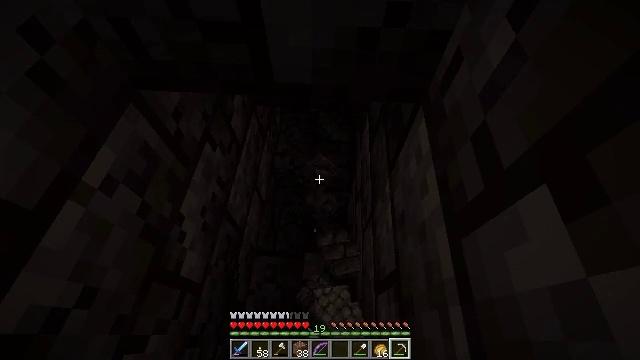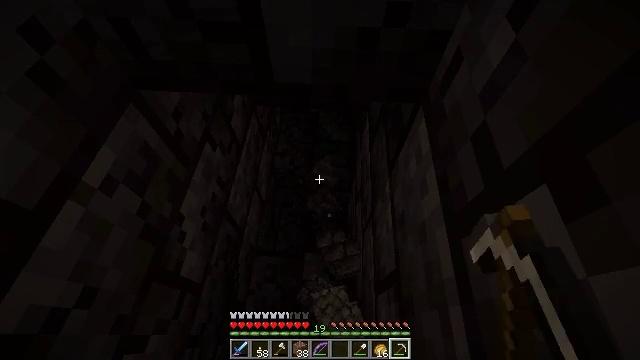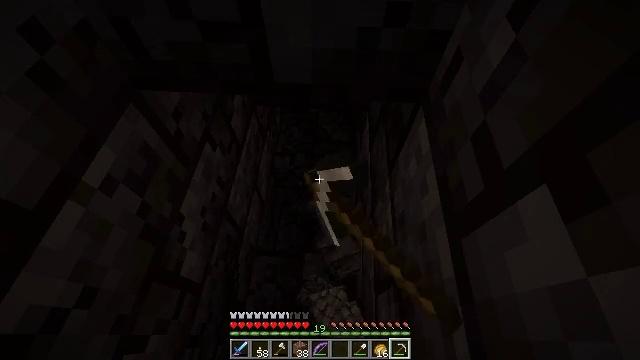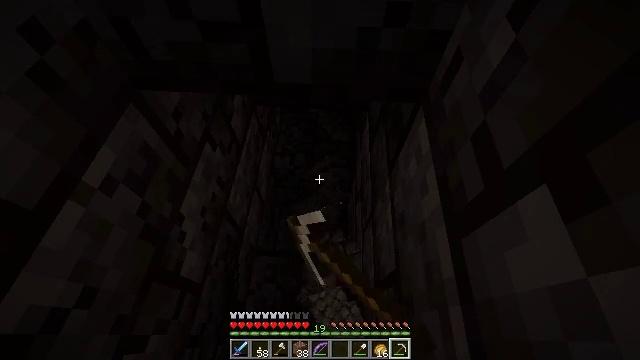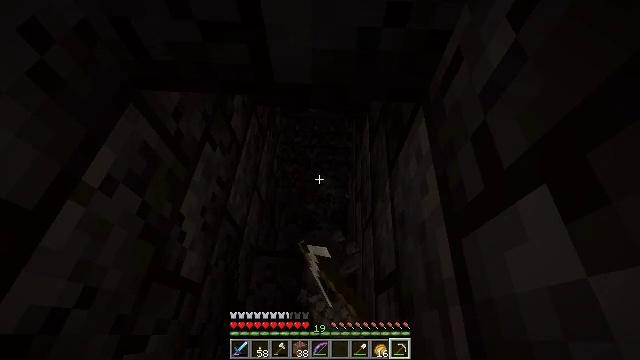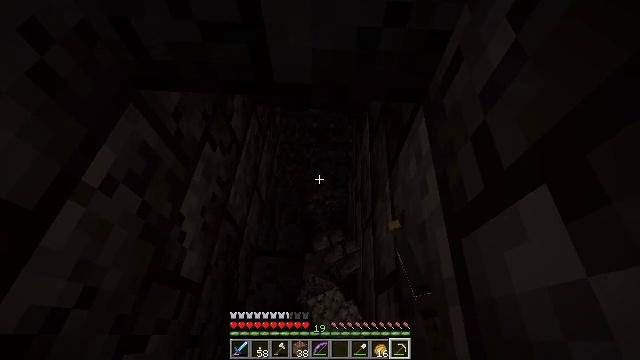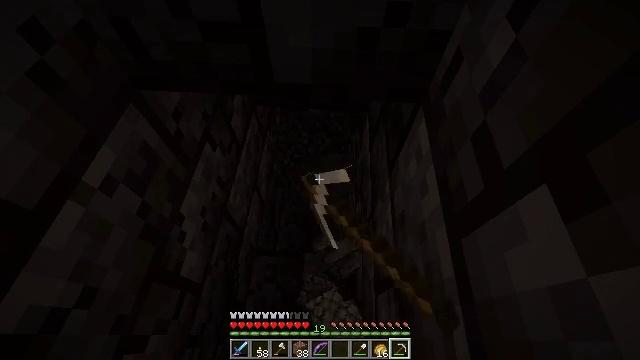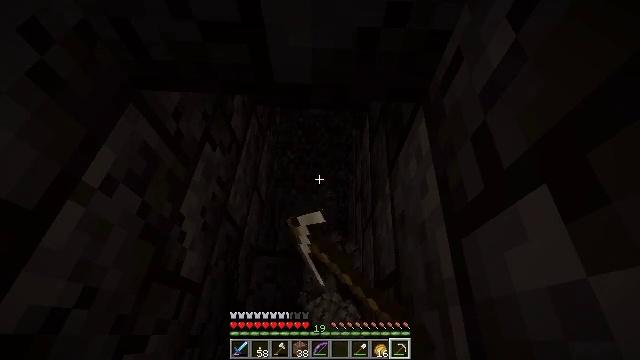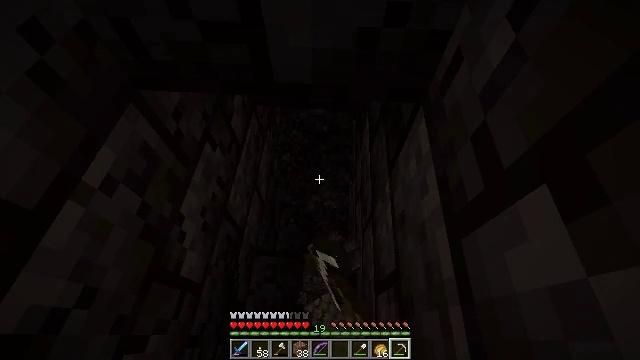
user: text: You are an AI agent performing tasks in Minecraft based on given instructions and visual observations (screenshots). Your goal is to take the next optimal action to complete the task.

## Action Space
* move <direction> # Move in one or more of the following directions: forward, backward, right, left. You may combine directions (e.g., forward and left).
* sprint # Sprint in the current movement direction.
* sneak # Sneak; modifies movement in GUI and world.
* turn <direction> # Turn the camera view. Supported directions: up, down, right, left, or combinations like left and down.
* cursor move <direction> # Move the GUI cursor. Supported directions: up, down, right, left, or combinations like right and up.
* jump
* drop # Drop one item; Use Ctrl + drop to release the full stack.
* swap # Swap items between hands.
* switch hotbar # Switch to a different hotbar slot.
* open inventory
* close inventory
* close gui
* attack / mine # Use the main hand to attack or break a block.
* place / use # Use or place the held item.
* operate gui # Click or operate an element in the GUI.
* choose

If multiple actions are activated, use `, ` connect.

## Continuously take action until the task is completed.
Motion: motion action
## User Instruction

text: Collect cracked polished blackstone bricks.
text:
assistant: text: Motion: attack / mine
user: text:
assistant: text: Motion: attack / mine
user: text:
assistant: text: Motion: attack / mine
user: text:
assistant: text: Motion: attack / mine
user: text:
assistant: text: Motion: attack / mine
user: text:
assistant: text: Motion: attack / mine
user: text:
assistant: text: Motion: attack / mine
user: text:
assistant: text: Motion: no_op
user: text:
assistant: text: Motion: no_op